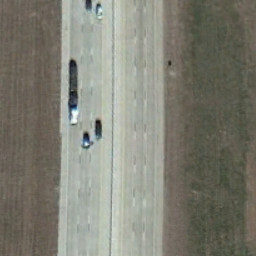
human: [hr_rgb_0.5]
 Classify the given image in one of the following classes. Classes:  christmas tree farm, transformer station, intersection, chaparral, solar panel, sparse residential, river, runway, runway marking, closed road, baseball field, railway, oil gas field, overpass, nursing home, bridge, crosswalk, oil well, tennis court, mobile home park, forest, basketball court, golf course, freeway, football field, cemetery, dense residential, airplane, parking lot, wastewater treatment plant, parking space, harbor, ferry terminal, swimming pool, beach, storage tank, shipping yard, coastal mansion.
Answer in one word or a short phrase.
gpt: freeway